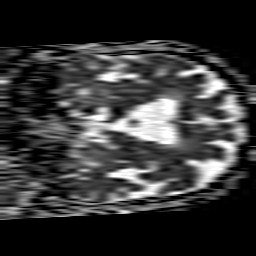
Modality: ADC
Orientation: coronal
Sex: male
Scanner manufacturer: philips
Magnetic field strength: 1.5 T
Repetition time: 3.646 s
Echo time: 0.09257 s